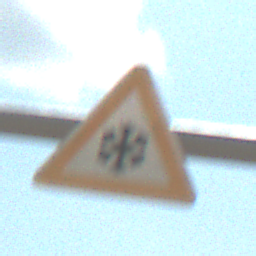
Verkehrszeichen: SchneeOderEisglaette
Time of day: Midday
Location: Outdoor (Suburban)
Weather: PartlyCloudy
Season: NotSpecified
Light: Natural